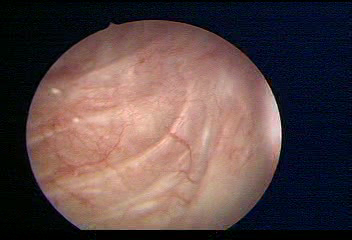
Modality: WLC
Class: Normal mucosa
Bladder cancer association: No